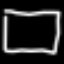
Label: square